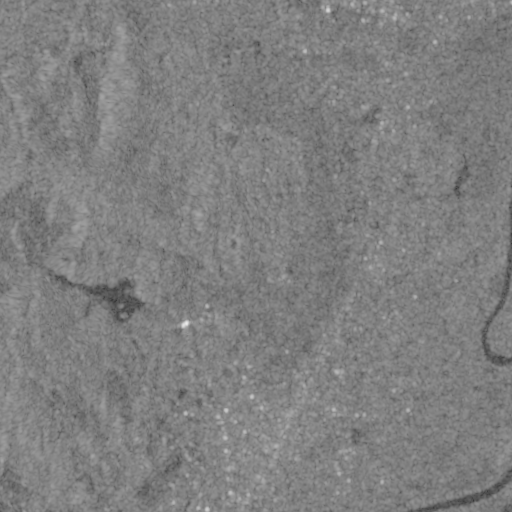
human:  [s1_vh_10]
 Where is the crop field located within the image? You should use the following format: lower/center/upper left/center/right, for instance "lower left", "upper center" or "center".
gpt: The crop field is located in the right of the image.
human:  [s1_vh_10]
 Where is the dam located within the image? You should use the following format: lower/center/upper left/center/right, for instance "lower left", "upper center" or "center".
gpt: The dam is located in the center left of the image.
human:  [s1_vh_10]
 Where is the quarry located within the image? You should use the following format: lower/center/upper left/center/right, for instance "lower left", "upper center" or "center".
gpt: The quarry is located in the upper left of the image.
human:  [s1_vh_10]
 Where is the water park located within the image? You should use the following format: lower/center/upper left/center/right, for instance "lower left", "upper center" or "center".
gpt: The water park is located in the upper left of the image.
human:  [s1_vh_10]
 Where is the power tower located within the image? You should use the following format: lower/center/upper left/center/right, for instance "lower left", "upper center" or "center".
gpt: There is no power tower in the image.

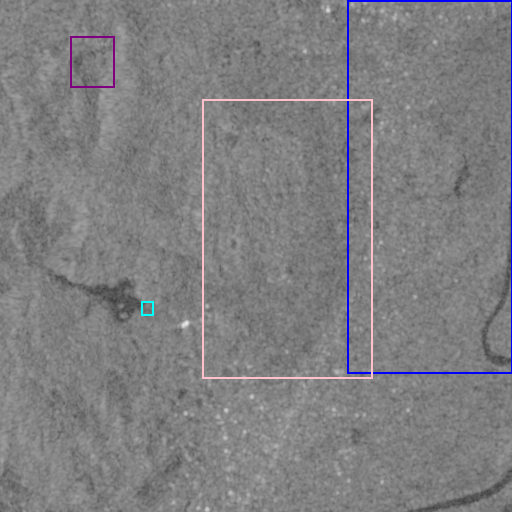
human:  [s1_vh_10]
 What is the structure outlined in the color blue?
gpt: The structure outlined in blue is a crop field.
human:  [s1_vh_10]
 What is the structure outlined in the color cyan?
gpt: The structure outlined in cyan is a dam.
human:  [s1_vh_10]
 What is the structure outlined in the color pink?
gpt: The structure outlined in pink is a park.
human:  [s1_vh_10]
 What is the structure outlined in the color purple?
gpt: The structure outlined in purple is a quarry.
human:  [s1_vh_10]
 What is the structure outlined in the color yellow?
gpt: There is no yellow outline.